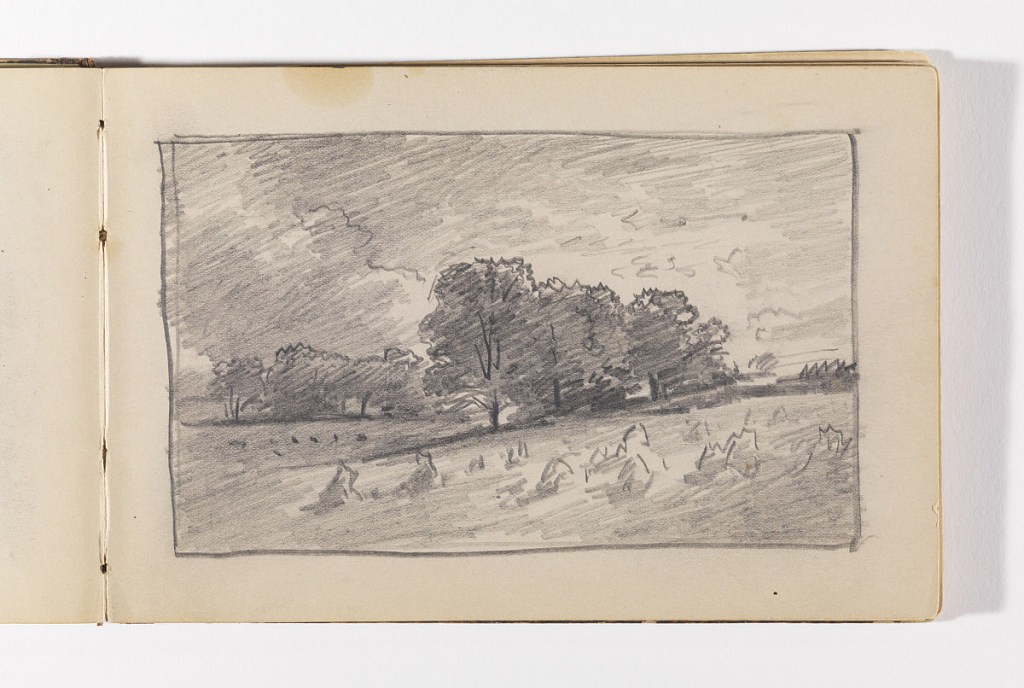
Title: Landscape with Haystacks and Trees, Probably Newport
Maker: William Trost Richards, American, 1833–1905
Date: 1885–1900
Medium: Graphite on cream wove paper
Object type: Sketchbook folio
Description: Field with haystacks in the foreground, stand of trees at left and center in distance.